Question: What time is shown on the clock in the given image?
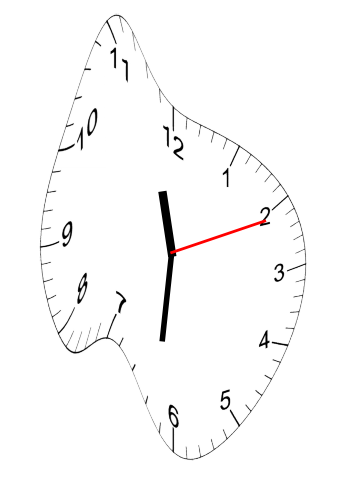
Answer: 11:31:11